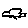
Label: car